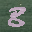
Label: 8